Brain MRI, t1w sequence, axial 2D slice.
Patient: age 45, sex F, weight 75 kg, height 1.65 m
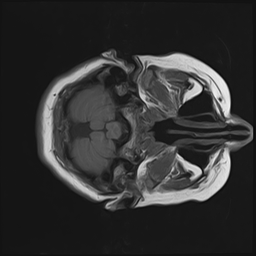